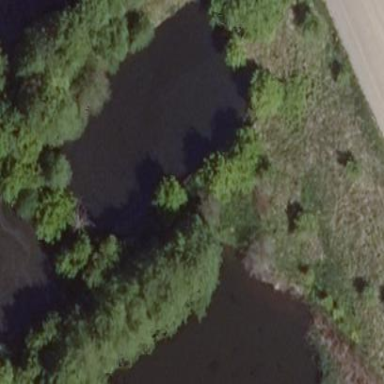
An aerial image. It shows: Peaceful pond surrounded by nature.